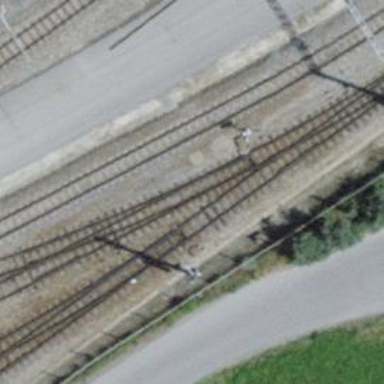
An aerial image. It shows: Railway switch.